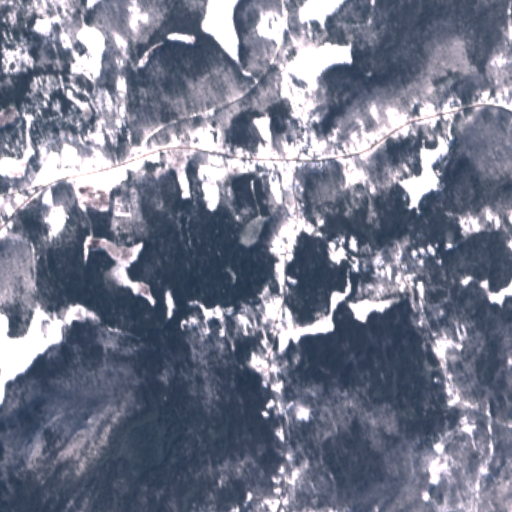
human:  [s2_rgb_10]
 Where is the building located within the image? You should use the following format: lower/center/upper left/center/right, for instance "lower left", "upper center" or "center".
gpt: The building is located in the upper right of the image.
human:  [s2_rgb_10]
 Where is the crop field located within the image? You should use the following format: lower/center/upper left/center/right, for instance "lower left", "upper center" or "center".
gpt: There is no crop field in the image.